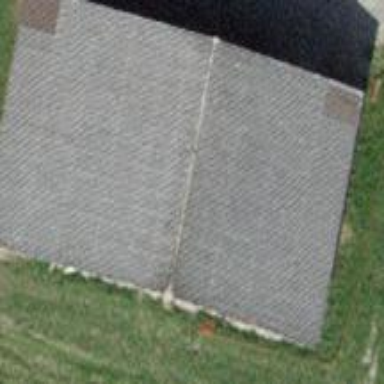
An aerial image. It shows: Shed.